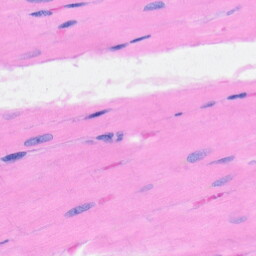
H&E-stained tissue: Heart